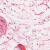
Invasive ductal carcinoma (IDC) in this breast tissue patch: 0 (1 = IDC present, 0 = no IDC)